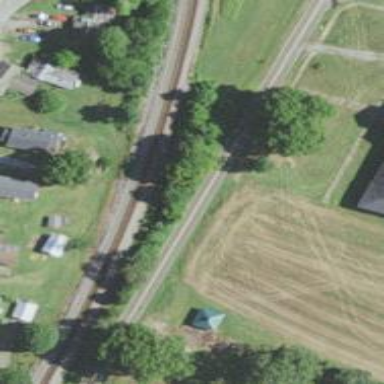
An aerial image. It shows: Railway track.